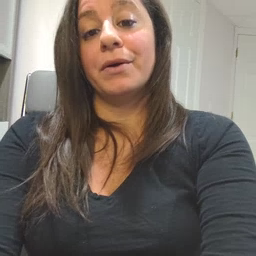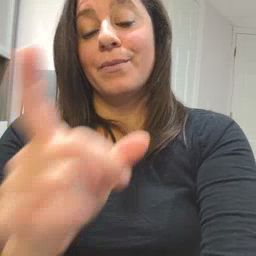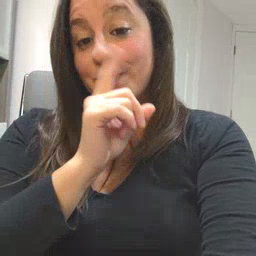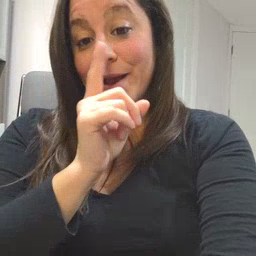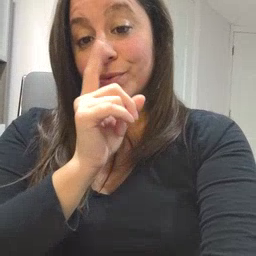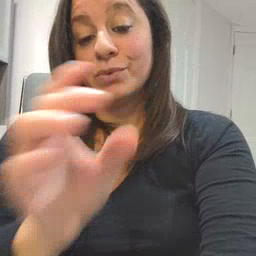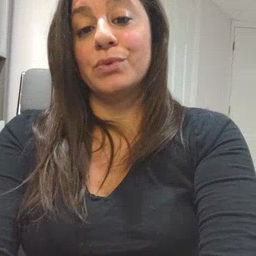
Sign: mouse